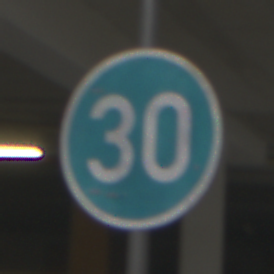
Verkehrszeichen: VorgeschriebeneMindestgeschwindigkeit
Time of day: Midday
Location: Roofed (Urban)
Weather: Overcast
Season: NotSpecified
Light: Artificial